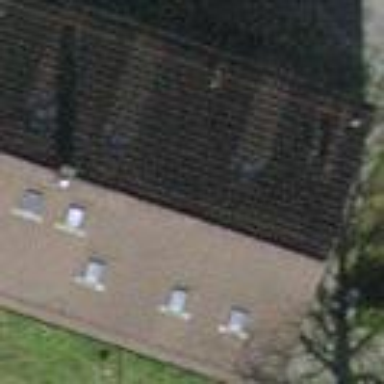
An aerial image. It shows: Semi-detached house with gabled roof.